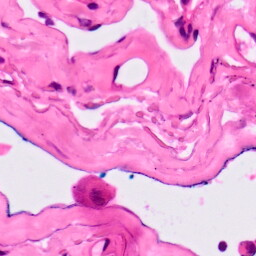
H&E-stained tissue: Lung